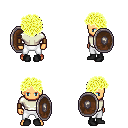
a pixel art fantasy rpg character, male body template, human, tanned skin, white long-sleeve shirt, white pants, gold curly afro hairstyle, leather bracers, black shoes, shield, four views (front, back, left, right), 2x2 character sprite sheet, small pixel art, hard edges, no anti-aliasing